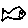
Label: fish